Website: bh-photo
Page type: address-validator
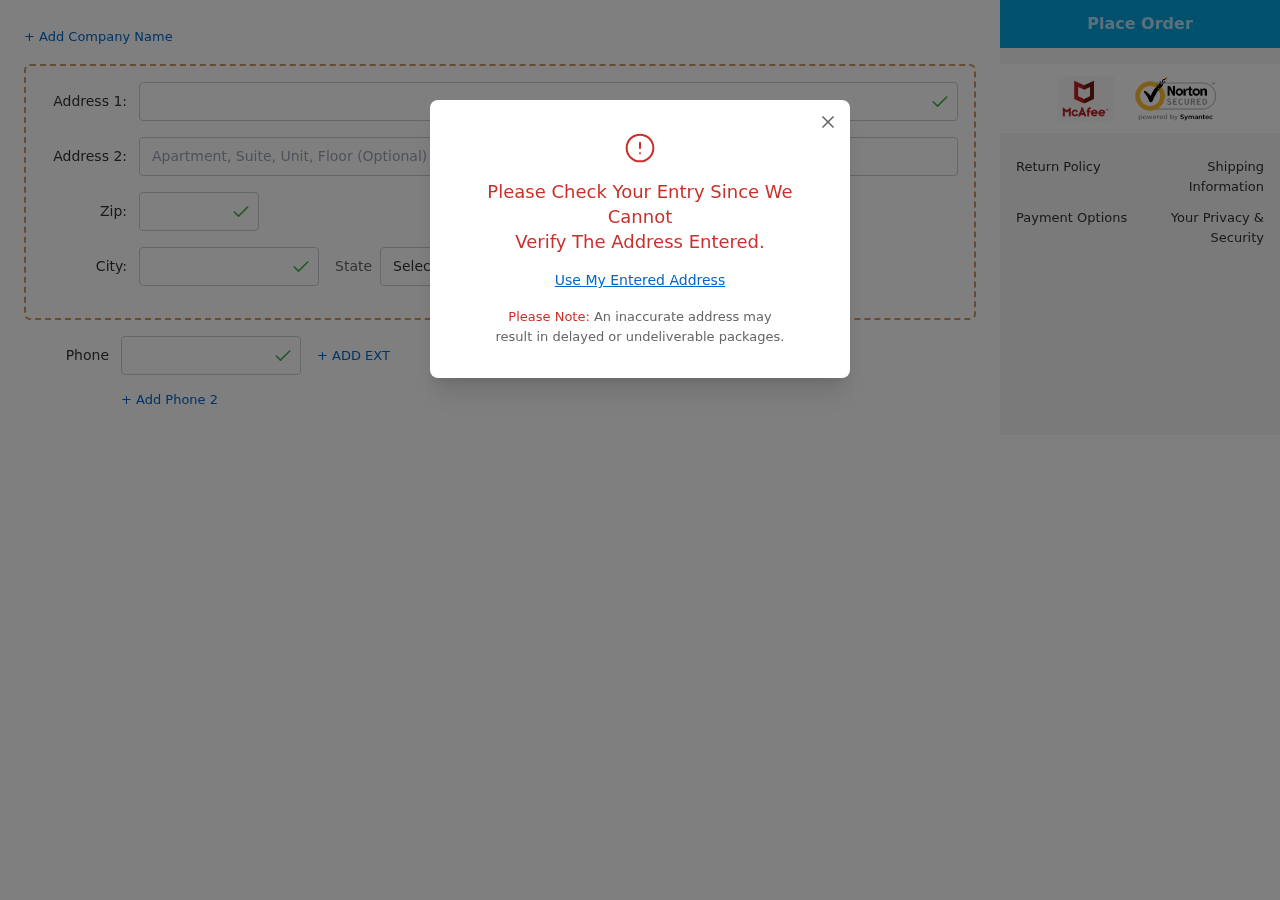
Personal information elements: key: PII_CITY
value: Port Richard
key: PII_PHONE
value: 9393330343
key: PII_POSTCODE
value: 16005
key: PII_STATE_ABBR
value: RI
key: PII_STREET
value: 00332 Tanner Stream
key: PII_STREET2
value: Suite 703